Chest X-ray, PA view. Patient: 28 years old, sex M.
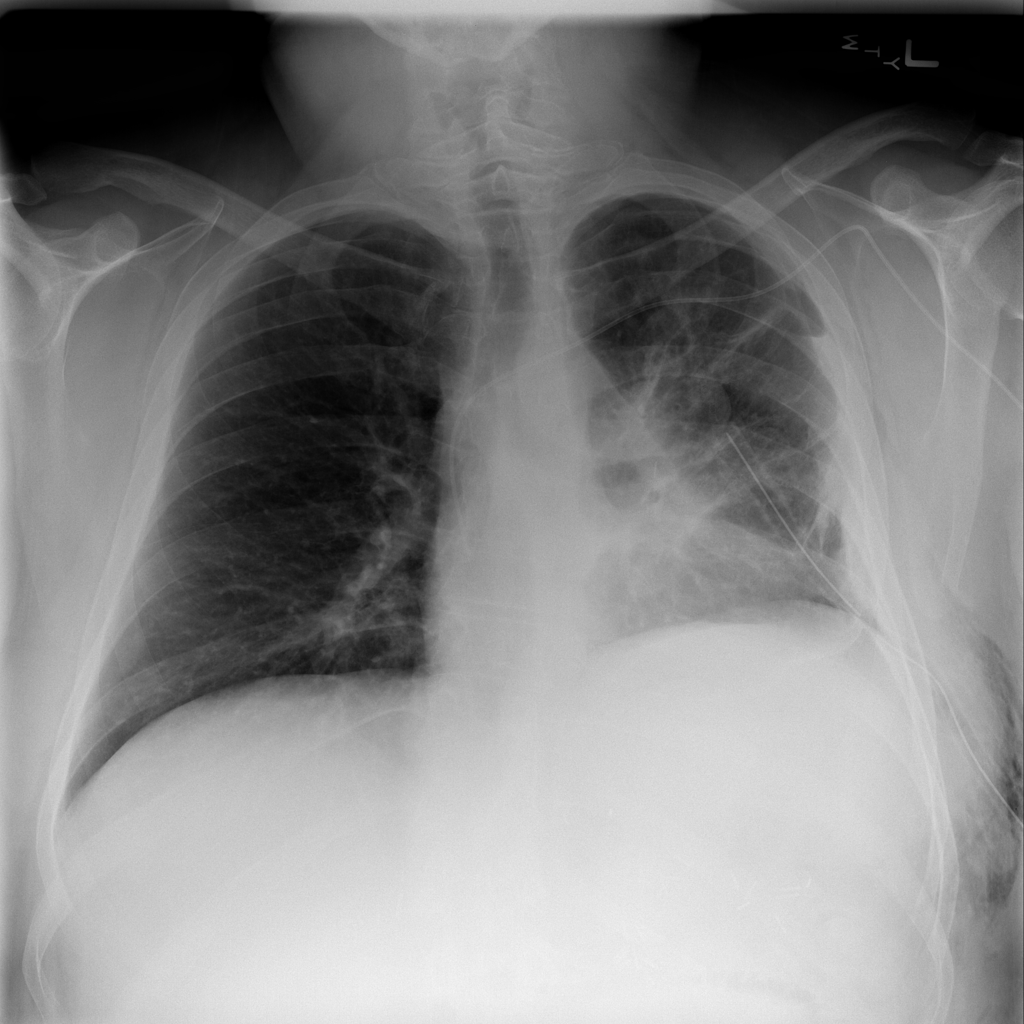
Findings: No Finding